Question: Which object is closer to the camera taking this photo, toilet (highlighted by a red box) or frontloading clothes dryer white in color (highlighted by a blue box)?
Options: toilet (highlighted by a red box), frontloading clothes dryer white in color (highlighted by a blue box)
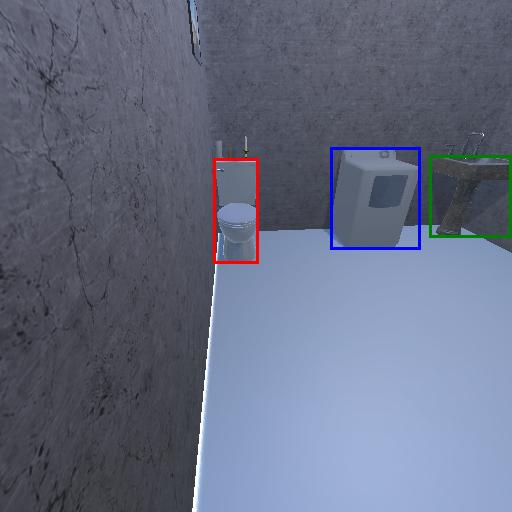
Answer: toilet (highlighted by a red box)